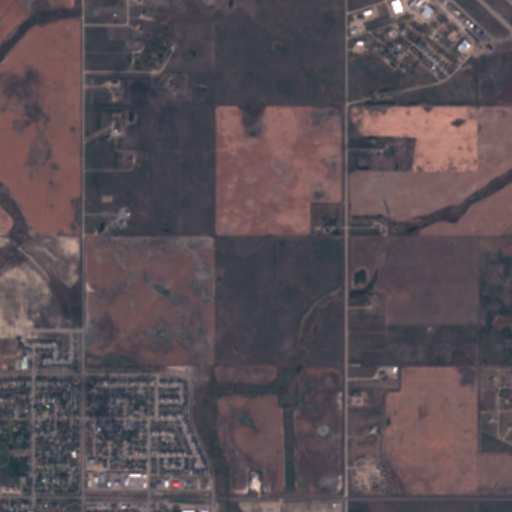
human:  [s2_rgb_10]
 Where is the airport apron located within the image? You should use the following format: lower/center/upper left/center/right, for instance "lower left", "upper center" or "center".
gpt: The airport apron is located in the upper right of the image.
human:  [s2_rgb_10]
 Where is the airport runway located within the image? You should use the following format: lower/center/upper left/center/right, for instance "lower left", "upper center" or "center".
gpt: The airport runway is located in the upper right of the image.
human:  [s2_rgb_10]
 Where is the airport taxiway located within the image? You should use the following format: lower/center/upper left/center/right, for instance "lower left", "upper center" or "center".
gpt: The airport taxiway is located in the upper right of the image.
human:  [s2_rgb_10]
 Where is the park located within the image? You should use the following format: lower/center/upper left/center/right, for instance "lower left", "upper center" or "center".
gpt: The park is located in the lower left of the image.
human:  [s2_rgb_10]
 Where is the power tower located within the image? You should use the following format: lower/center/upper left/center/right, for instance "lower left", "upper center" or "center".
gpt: There is no power tower in the image.